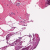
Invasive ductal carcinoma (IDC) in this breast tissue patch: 0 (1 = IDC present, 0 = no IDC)